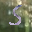
Label: 5